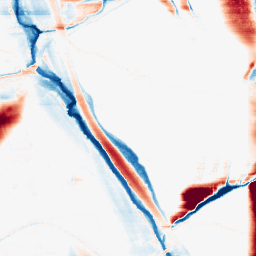
Category: morphological
Decomposition family: morphological_rect
Decomposition parameters: operation: average
width: 50
height: 5
Upsampling method: sinc_hamming
Upsampling parameters: scale: 2
kernel_size: 16
Upsampling scale: 2